Question: How can I find the type of a value in Haskell?
I want something like this:
'''
data Vegetable =
Und Under
|Abv Above
is_vegetable ::a->Bool
is_vegetable a = if (a is of type Vegetable) then True else False
'''
---
Update:
I want a datastructure to model the above tree.
I would also like to have some functions (is_drink, is_vegetable,is_wine,is_above) so that I can apply some filters on a list.

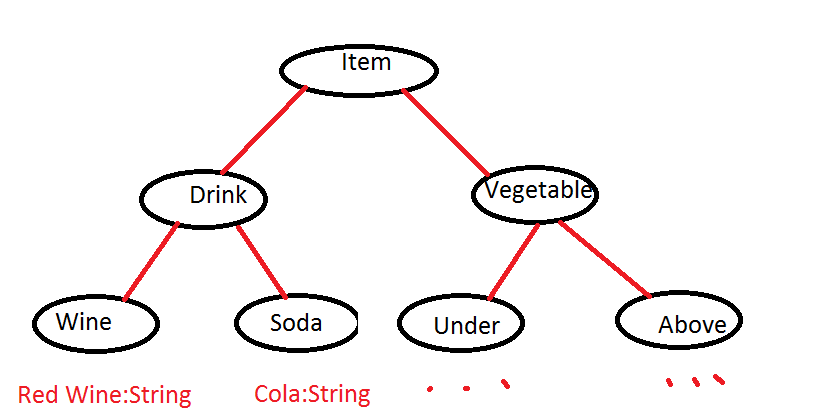
Answer: You cannot do this in Haskell. All function arguments have concrete types (like 'Int' and 'String') or they are <URL>.
When you use an unrestricted type variable, then you cannot do anything interesting with the values of that type. By restricting the type variable to a type class, you get more power: if you have 'Num a', then you know that 'a' is a numeric type and so you can add, multiple, etc.
From your comment, it sounds like you need a (bigger) data type to hold the different types of elements in your tree. The 'Either a b' type may come in handy here. It is either 'Left a' or 'Right b' and so you can have a function like
'''
is_vegetable :: Either Vegetable Drink -> Bool
is_vegetable (Left _) = True
is_vegetable (Right _) = False
'''
Your tree nodes will then be 'Either Vegetable Dring' elements.